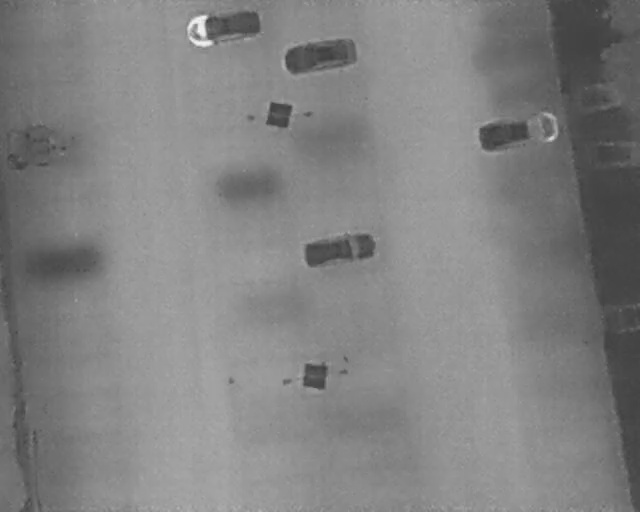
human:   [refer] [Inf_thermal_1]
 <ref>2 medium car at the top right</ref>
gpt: <box>[[78, 17, 83, 33, 169], [91, 13, 96, 23, 169]]</box>

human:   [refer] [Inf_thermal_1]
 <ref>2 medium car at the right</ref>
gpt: <box>[[93, 25, 98, 34, 2], [94, 58, 99, 65, 2]]</box>